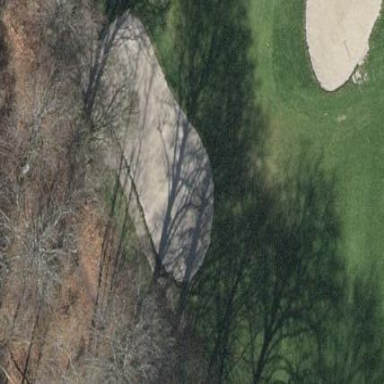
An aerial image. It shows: Golf bunker filled with sandy terrain.